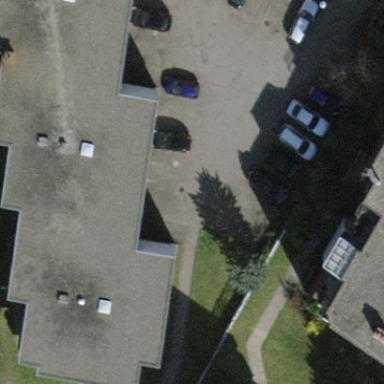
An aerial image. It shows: Flat roofed building.